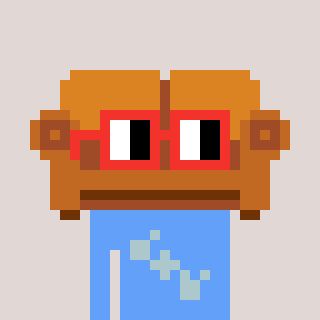
a pixel art character with square red glasses, a couch-shaped head and a blue-colored body on a warm background